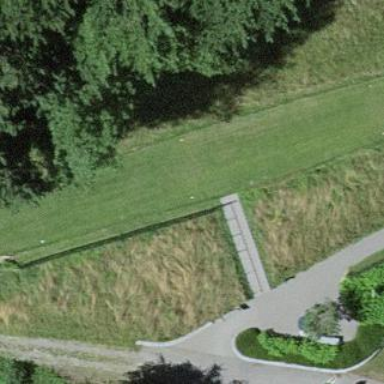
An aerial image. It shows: Grassy area designated as golf tee.